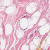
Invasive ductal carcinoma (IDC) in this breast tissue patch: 0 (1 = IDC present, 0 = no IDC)